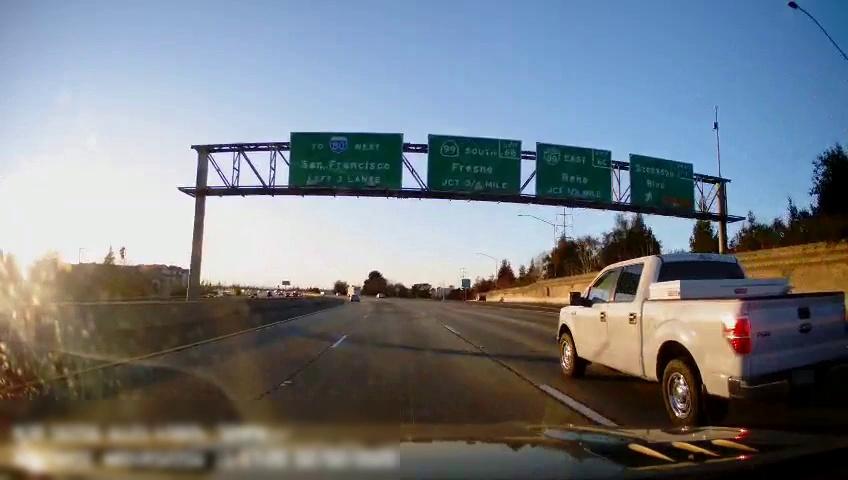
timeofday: Day
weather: Sunny
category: Drivable Space
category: Vehicles | Truck
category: Vehicles | Car
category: Vehicles | Truck
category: Lanes | Alternate Lane
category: Lanes | Current Lane
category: Lanes | Current Lane
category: Traffic | Signs
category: Traffic | Signs
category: Traffic | Lights
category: Traffic | Signs